Question: I am having a Google glass app that uses open CV for image processing.The app works fine when connected to Eclipse through USB. When I remove the USB and run the app on the glass, open CV does not seem to load.I get a blank screen, the app does not crash either(I have added crash reports to my app, I dont get any logs).Once I plug in the USB again, open CV loads and I get the output from where I had left the app.
Here is my project properties
'''
target=Google Inc.:Glass Development Kit Preview:19
android.library.reference.1=../../../../OpenCV-2.4.7.1-android-sdk/sdk/java
'''

I am completely clueless of why this is happening.Also I am not able to debug it since it works fine when connected through USB to Eclipse.
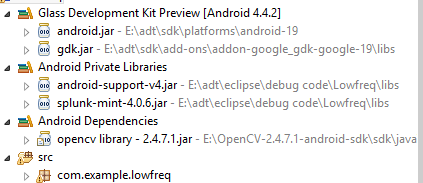
Answer: I guess this is a bug in Google glass GDK. My debug points were not getting detected so i had to use 'android.os.Debug.waitForDebugger();'to debug my app. Even after being deployed onto the device glass waits for debugger and freezes.Once I removed that line, it works.